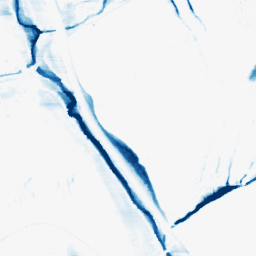
Category: morphological
Decomposition family: morphological_ellipse
Decomposition parameters: operation: closing
width: 5
height: 30
Upsampling method: lanczos
Upsampling parameters: scale: 2
Upsampling scale: 2